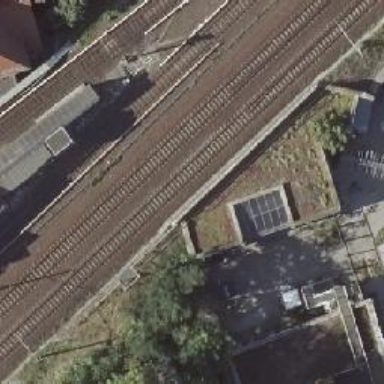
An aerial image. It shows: Subway station for public transport at railway station.